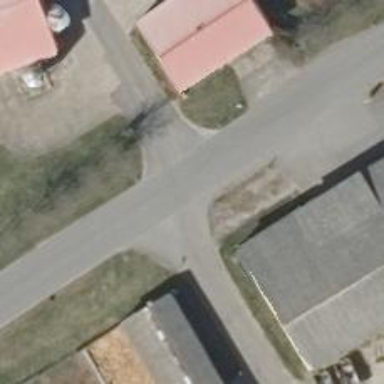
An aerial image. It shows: Paved residential road.